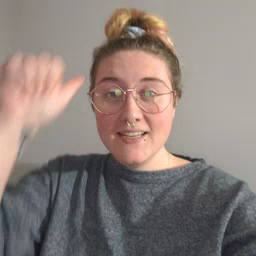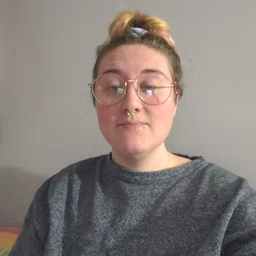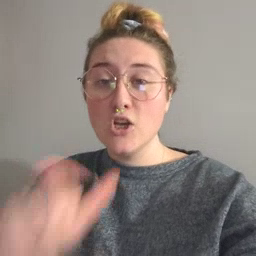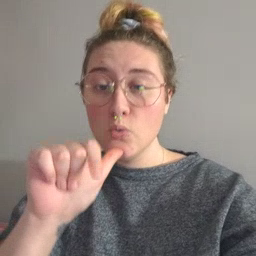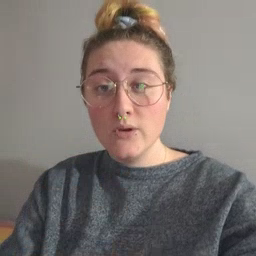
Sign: who